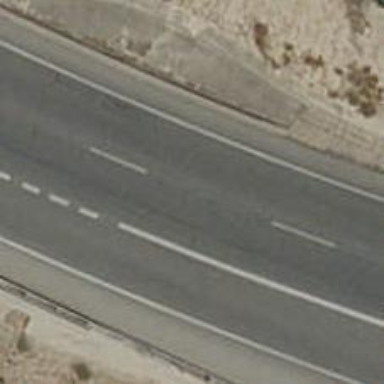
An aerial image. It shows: Motorway link.